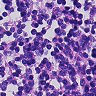
Metastatic tissue present: no